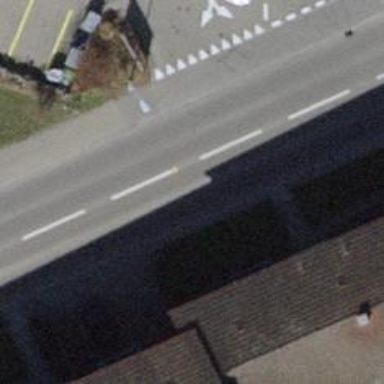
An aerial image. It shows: Public transport stop position.